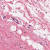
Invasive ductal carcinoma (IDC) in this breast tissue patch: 0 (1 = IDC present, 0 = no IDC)